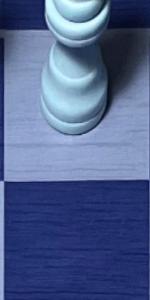
Label: Empty